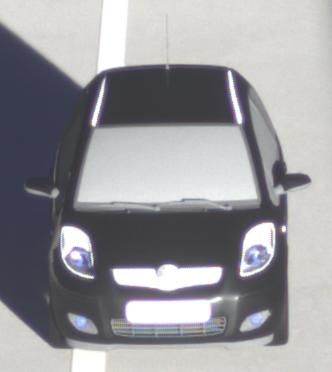
Make: Toyota
Model: Yaris 1.0
Detailed model: Yaris (XP13)
Model produced from: 2011/10
Model produced until: 2014/08
Doors: 3
Color: black
Road condition: dry road
Daytime: sunrise or sunset
Contrast: high contrast